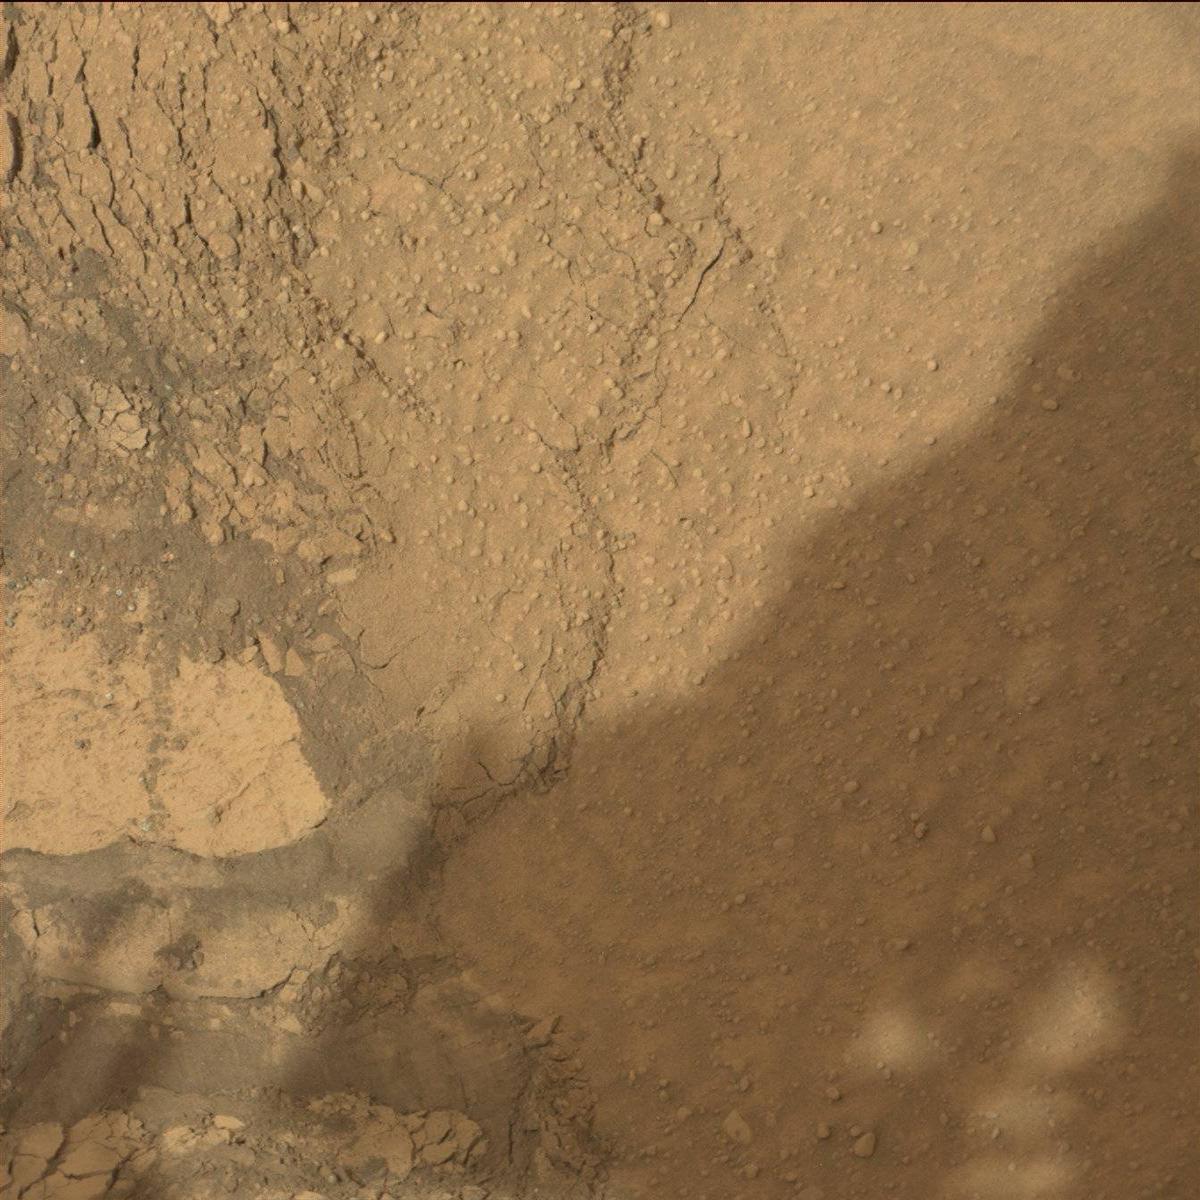
Terrain classes present: Bedrock, Sand / Soil